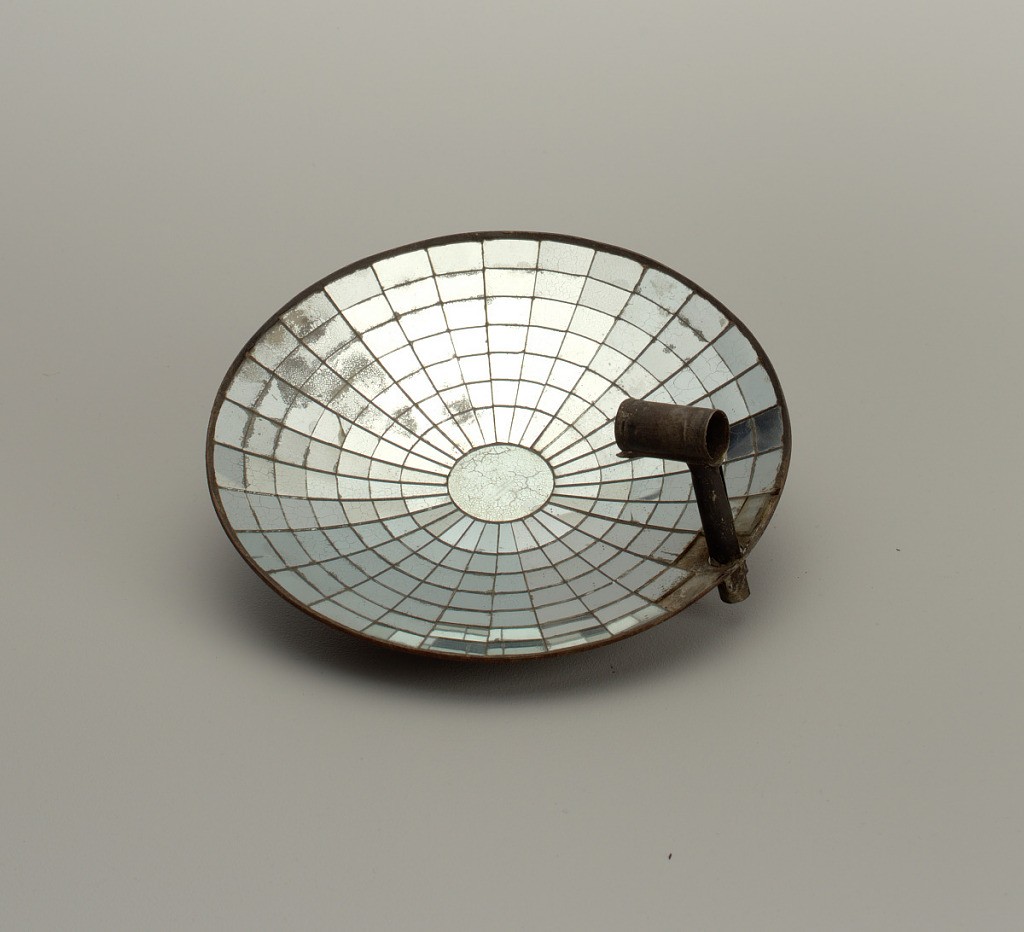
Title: Sconce
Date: early 19th century
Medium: Tiin, glass
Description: Candle socket on arm with circular, concave mosaic mirror reflector.